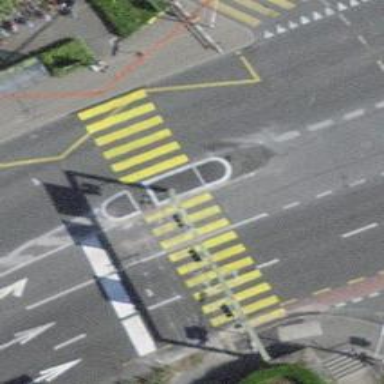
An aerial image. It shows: Zebra crossing with traffic signals and pedestrian island. The crossing is marked with zebra stripes.